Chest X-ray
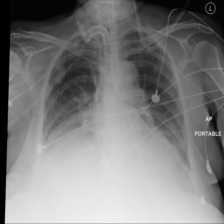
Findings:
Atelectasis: positive
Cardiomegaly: negative
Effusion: negative
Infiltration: positive
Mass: negative
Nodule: negative
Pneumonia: negative
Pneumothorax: negative
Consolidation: negative
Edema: negative
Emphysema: negative
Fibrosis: negative
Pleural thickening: negative
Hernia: negative